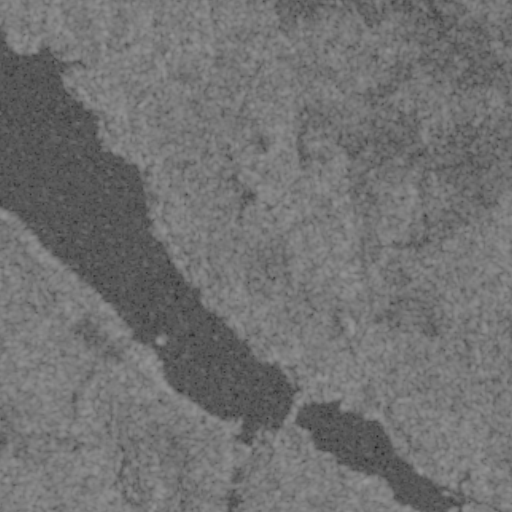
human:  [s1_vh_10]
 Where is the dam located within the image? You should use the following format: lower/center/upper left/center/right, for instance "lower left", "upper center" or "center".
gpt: The dam is located in the lower center of the image.
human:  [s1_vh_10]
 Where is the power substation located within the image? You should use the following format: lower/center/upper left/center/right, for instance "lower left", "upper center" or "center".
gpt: The power substation is located in the lower center of the image.
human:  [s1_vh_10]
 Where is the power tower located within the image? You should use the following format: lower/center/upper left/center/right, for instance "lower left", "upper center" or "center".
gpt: The power tower is located in the lower right of the image.
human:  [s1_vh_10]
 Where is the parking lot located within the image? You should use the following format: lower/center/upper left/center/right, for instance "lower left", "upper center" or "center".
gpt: There is no parking lot in the image.

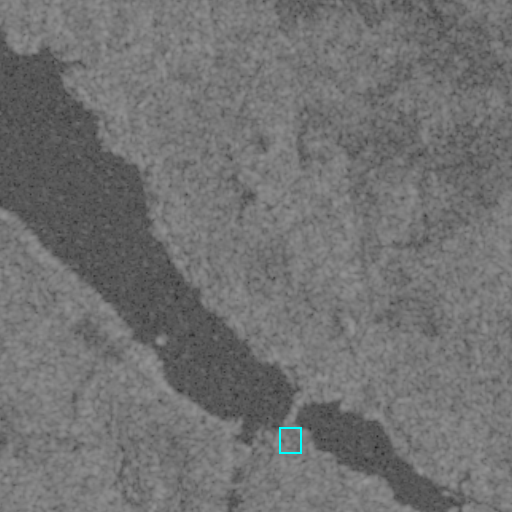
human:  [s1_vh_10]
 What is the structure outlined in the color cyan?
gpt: The structure outlined in cyan is a power substation.
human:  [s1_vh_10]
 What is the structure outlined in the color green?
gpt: There is no green outline.